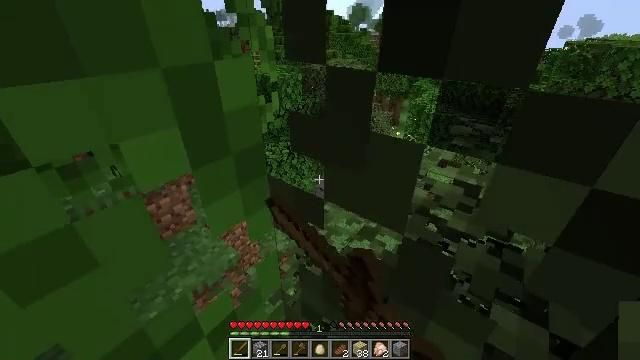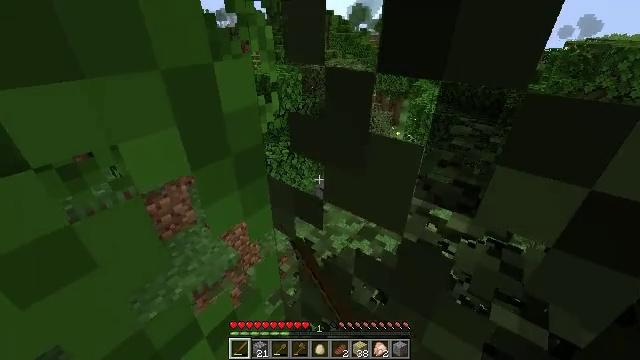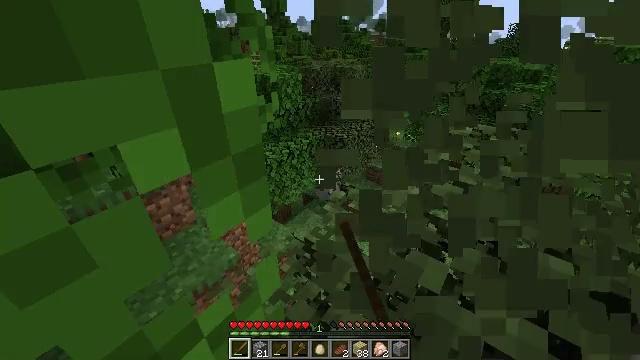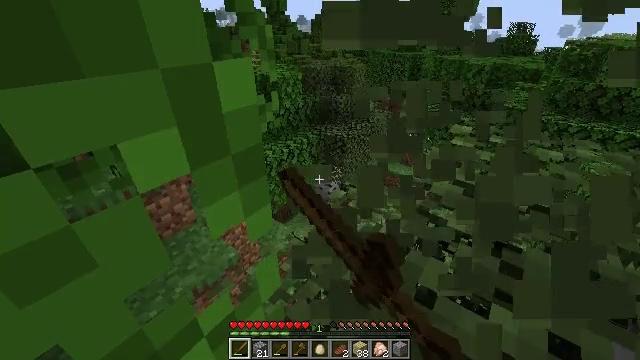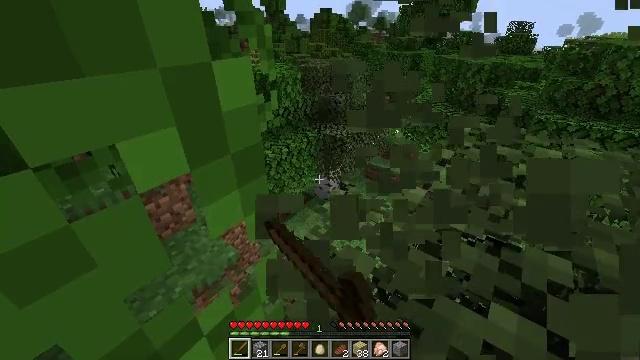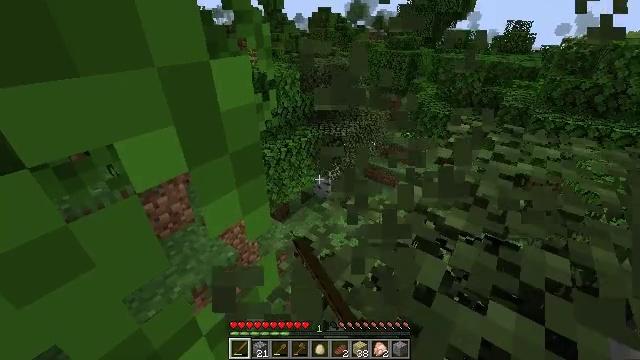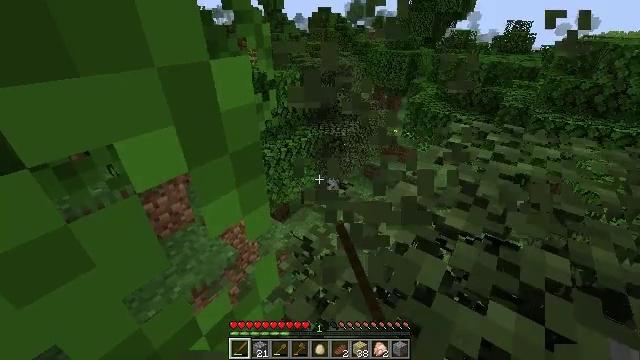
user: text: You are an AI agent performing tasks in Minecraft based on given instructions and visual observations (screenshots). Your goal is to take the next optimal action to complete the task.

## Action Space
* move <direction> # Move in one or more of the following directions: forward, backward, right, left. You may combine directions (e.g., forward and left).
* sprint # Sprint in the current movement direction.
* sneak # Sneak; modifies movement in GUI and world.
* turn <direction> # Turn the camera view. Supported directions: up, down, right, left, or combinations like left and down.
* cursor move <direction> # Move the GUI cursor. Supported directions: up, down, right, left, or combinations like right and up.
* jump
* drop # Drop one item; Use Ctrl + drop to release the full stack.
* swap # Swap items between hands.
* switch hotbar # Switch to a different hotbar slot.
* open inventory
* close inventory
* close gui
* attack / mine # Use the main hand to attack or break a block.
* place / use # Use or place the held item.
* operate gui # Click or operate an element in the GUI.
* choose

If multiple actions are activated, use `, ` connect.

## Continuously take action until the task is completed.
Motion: motion action
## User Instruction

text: Clear birch leaves to get saplings.
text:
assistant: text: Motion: move forward, sprint, attack / mine
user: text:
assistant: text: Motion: move forward, sprint, attack / mine
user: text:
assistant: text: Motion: move forward, sprint, attack / mine
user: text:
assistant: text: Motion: move forward, sprint, attack / mine
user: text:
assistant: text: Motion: move forward, sprint, attack / mine
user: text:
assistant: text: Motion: move forward, sprint, attack / mine
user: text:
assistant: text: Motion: sprint, attack / mine